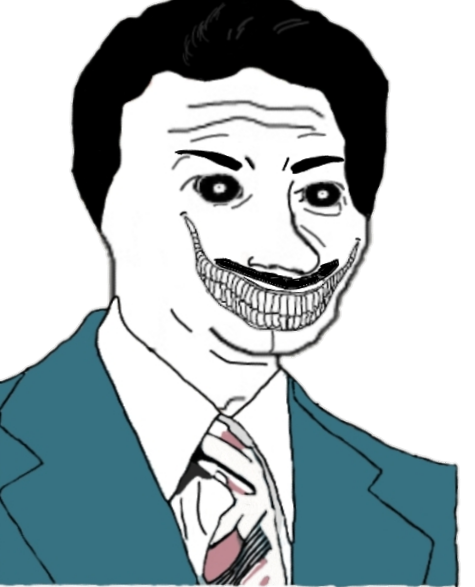
Label: 5_Oomer